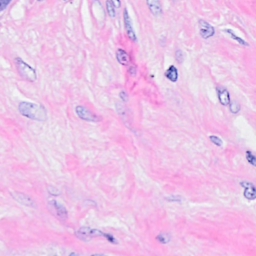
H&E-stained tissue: Breast